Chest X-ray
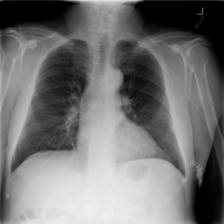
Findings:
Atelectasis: negative
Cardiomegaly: negative
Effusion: negative
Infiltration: negative
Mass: negative
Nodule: negative
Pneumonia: negative
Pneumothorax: negative
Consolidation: negative
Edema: negative
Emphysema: negative
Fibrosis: negative
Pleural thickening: negative
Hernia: negative